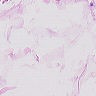
Metastatic tissue present: no